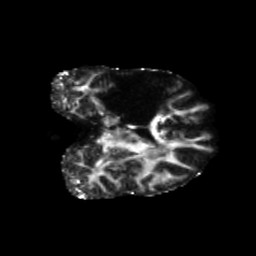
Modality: FA
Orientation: coronal
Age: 46
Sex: female
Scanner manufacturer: siemens
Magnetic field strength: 3 T
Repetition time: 5.47 s
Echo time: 0.0854 s